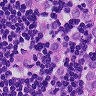
Metastatic tissue present: yes